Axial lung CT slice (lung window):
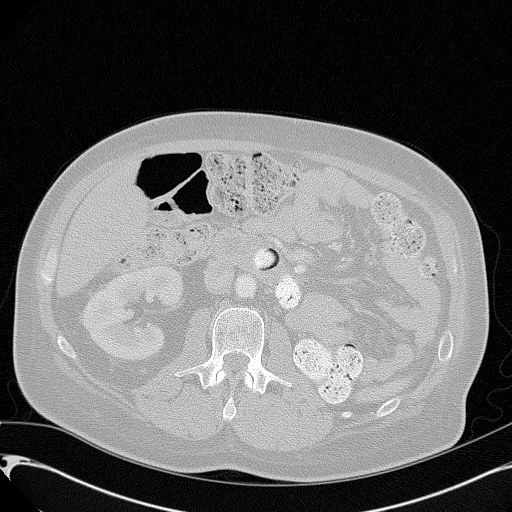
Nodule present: no